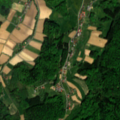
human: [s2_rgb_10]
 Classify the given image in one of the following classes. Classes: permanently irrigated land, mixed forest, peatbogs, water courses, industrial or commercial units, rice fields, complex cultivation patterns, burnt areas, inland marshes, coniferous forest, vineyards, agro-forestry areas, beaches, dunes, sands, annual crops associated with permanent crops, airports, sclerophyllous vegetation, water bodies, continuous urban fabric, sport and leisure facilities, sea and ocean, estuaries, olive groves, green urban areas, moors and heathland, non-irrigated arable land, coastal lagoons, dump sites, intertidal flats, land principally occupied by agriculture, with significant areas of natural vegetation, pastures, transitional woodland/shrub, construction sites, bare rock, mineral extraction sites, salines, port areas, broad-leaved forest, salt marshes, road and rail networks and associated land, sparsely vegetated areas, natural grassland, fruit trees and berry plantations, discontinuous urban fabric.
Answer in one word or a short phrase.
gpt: complex cultivation patterns, broad-leaved forest